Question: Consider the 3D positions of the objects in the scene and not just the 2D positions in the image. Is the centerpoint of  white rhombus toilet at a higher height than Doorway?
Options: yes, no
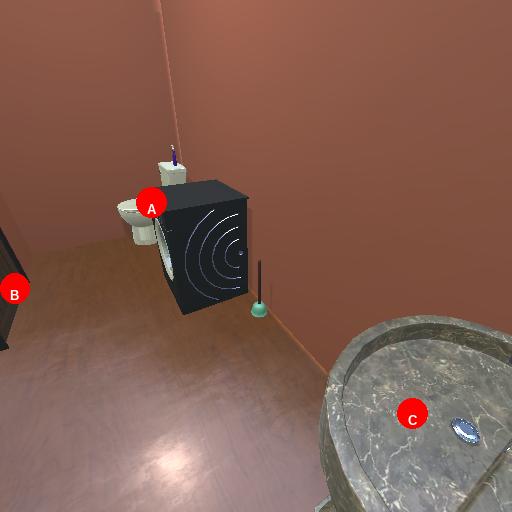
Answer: yes